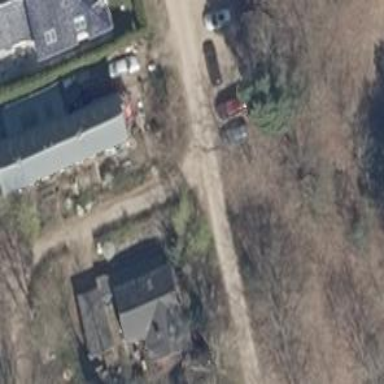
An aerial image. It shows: Residential road.